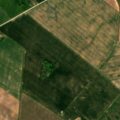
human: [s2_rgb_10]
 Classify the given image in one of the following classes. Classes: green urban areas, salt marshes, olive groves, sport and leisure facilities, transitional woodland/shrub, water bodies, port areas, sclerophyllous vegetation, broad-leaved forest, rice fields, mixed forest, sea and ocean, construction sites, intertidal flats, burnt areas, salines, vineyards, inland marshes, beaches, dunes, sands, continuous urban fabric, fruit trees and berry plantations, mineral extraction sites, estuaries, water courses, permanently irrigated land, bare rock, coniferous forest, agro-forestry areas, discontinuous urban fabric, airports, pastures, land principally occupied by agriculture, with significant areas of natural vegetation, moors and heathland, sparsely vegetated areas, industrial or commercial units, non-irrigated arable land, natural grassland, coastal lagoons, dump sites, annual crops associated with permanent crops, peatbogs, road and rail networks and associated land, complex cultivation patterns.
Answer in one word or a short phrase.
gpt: non-irrigated arable land, land principally occupied by agriculture, with significant areas of natural vegetation